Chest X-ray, PA view. Patient: 62 years old, sex F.
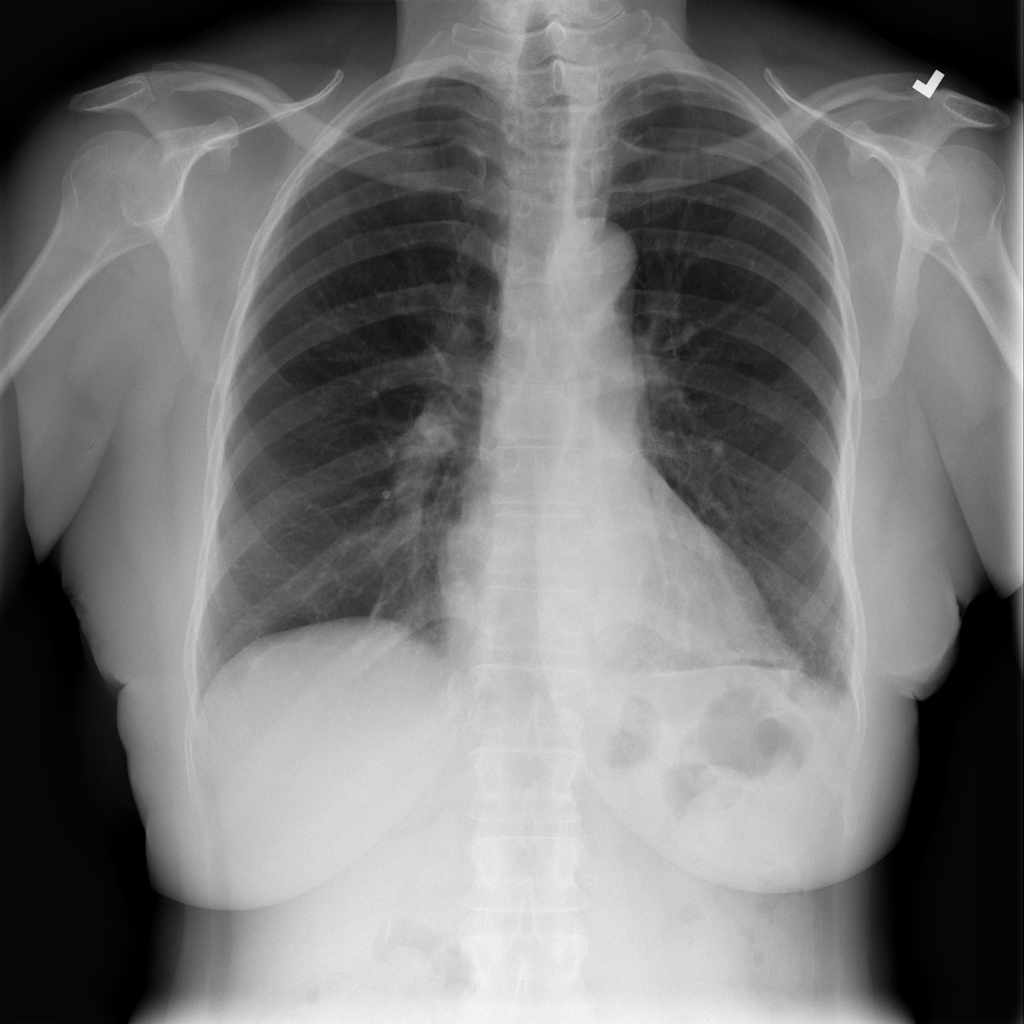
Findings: No Finding